Question: I get this error:
> An expression of non-boolean type specified in a context where a condition is expected, near 'Id'

when running this code:
'''
using (SqlConnection con = new SqlConnection(ApplicationSettings.ConnectionString()))
{
con.Open();
SqlCommand cmd = new SqlCommand("SELECT Access Level FROM Staff WHERE Login Id= '"+usernameTextbox.Text+"'",con);
SqlDataReader sqlDataReader = cmd.ExecuteReader();
while (sqlDataReader.Read())
{
globalvariables.accesslavel = sqlDataReader["Access Level"].ToString();
MessageBox.Show("Log in Successful. Access Level:" + globalvariables.accesslavel, "Login successfull", MessageBoxButtons.OK, MessageBoxIcon.Information);
}
}
'''
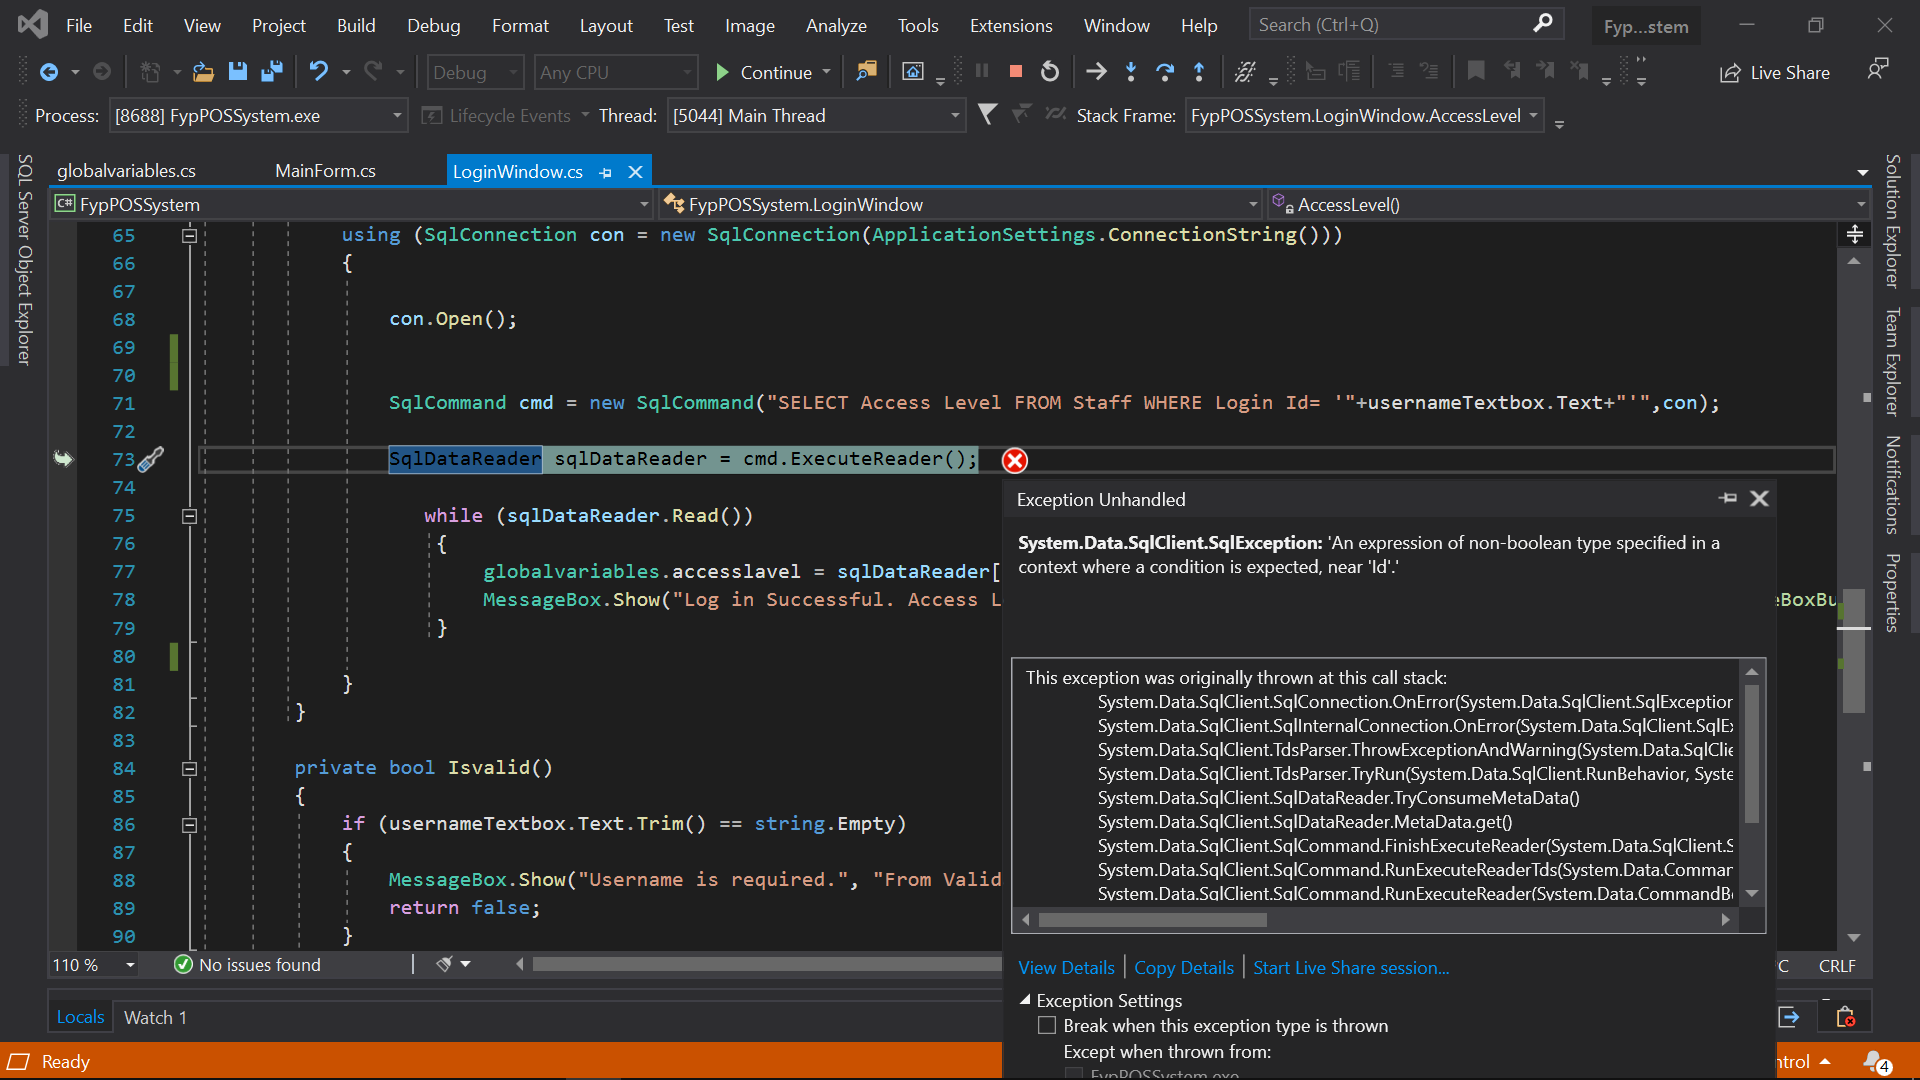
Answer: You need to escape the whitespaces in your column names by surrounding them (the columns, not the whitespaces) with square brackets:
'''
SqlCommand cmd = new SqlCommand("SELECT [Access Level] FROM Staff WHERE [Login Id] = '"+usernameTextbox.Text+"'",con);
// Here --------------------------------^------------^------------------^--------^
'''
Concatenating strings in SQL conditions like that may leave your application vulnerable to SQL Injection attacks. You should consider using a prepared statement instead.